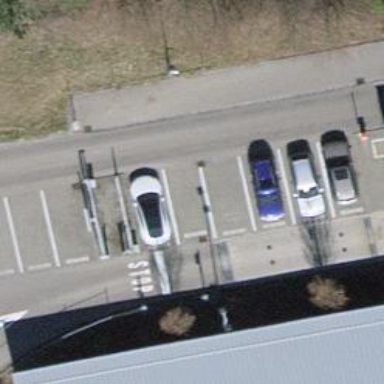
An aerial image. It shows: Lift gate barrier.